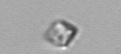
Label: Bacillariophyceae_morphotype1